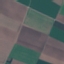
Land use / land cover: AnnualCrop